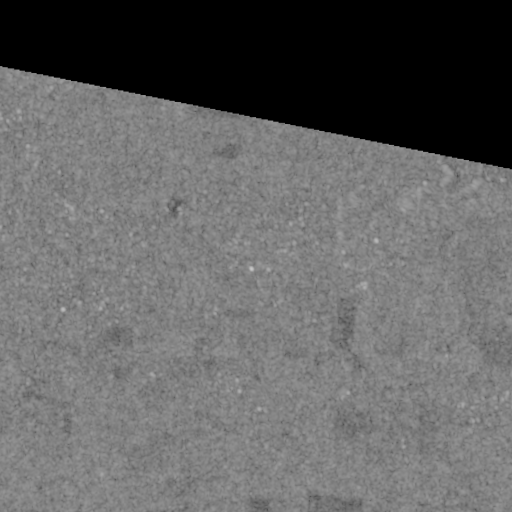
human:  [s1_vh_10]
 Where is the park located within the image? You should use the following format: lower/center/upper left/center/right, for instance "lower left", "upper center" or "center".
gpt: The park is located in the center of the image.
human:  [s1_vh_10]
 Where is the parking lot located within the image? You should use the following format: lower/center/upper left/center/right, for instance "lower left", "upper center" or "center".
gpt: The parking lot is located in the lower right of the image.
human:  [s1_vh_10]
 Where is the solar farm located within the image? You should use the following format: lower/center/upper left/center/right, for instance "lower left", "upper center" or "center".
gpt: The solar farm is located in the lower left of the image.
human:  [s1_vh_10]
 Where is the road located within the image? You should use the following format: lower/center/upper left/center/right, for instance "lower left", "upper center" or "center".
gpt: There is no road in the image.

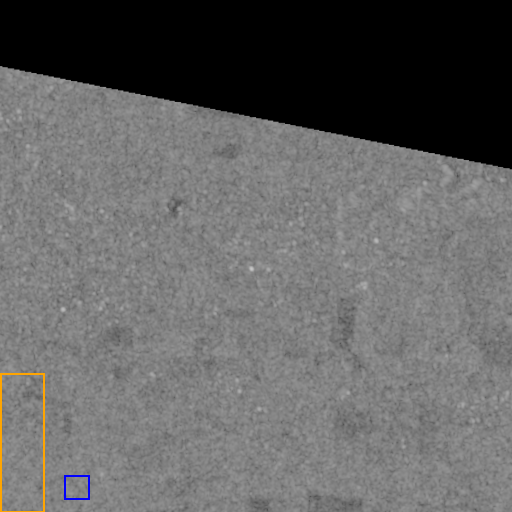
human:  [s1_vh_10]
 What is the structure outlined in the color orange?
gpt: The structure outlined in orange is a crop field.
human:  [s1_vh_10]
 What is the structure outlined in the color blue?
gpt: The structure outlined in blue is a solar farm.
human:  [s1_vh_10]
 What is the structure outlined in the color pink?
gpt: There is no pink outline.